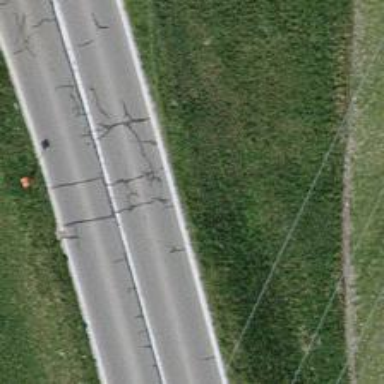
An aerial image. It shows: Tertiary road.